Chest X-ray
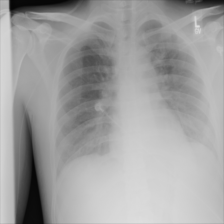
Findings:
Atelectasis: negative
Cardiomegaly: negative
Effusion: negative
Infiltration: negative
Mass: negative
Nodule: negative
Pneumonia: negative
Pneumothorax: negative
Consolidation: negative
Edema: negative
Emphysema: negative
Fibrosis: negative
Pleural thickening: negative
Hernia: negative